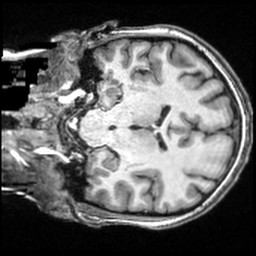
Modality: T1w
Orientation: coronal
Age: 33
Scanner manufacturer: siemens
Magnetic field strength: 3 T
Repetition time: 2.5 s
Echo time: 0.00343 s